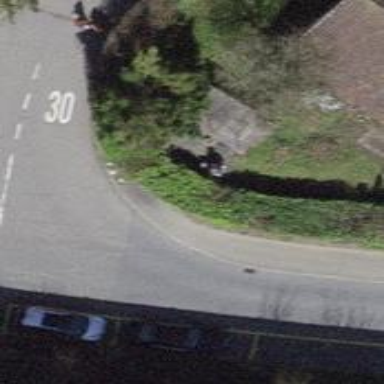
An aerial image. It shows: Kerb barrier.